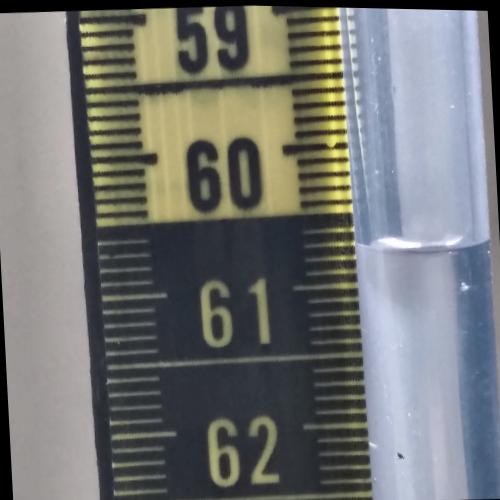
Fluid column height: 60.7 cm